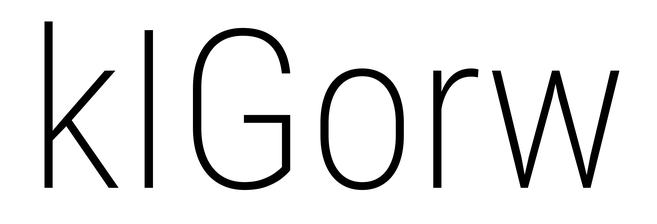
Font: Roboto_Condensed_ExtraLight